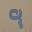
Label: 9